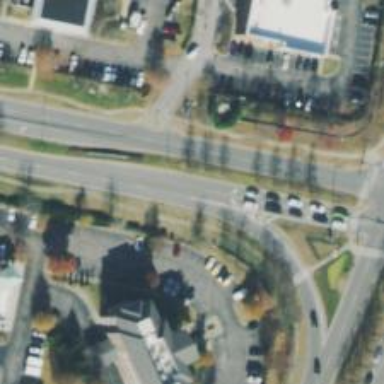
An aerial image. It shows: Unclassified road surrounded by commercial buildings.